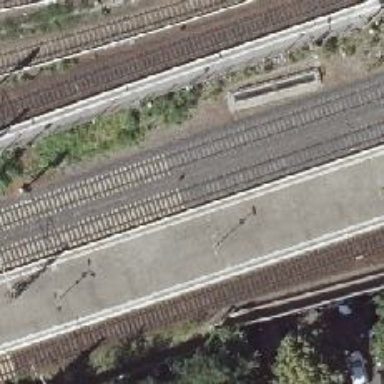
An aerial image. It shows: Railway signal.